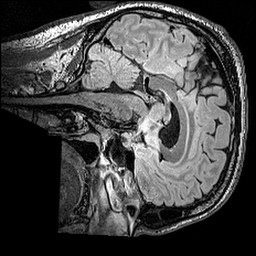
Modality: FLAIR
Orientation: sagittal
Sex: male